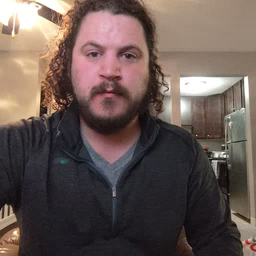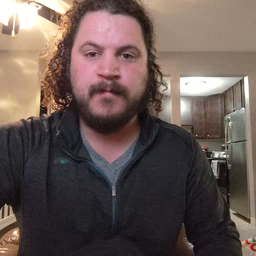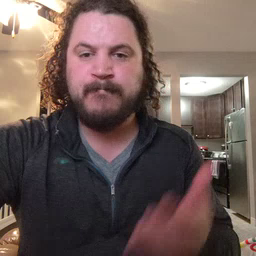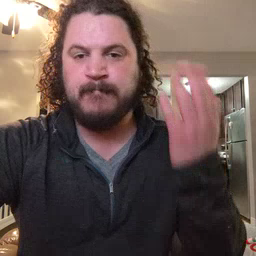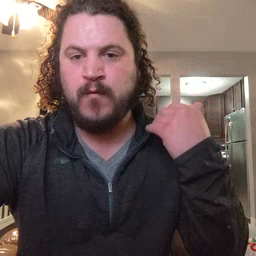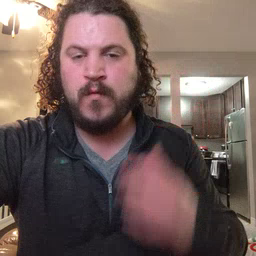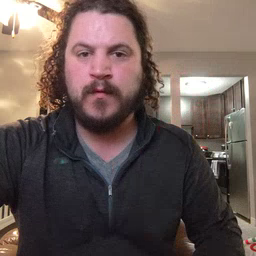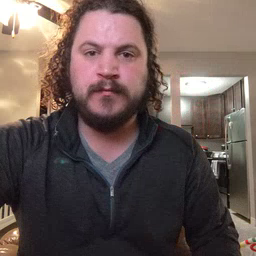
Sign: before